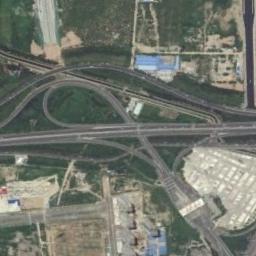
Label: overpass